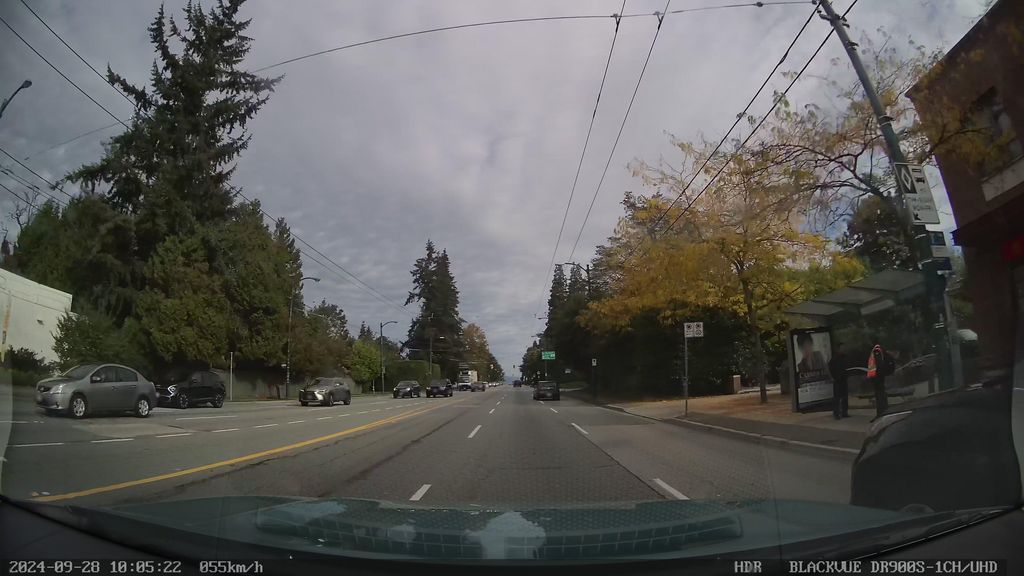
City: vancouver